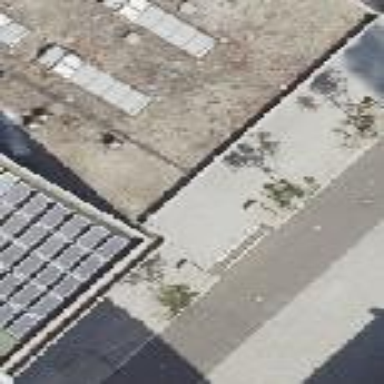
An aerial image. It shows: Close-up view of roof of building.